Question: I am using <URL> to send a request a server which is supposed to return xml data. This data is returned as chunked data. I am then trying to write the received xml data to a file. The code I use is shown below:
'''
HttpEntity entity = response.getEntity();
InputStream instream = entity.getContent();
try {
// do something useful
InputStreamReader isr = new InputStreamReader(instream);
FileWriter pw;
pw = new FileWriter(filename, append);
OutputStreamWriter outWriter = new OutputStreamWriter(new FileOutputStream(filename, append), "UTF-8");
BufferedReader rd = new BufferedReader(isr);
String line = "";
while ((line = rd.readLine()) != null) {
// pw.write(line);
outWriter.write(line);
}
isr.close();
pw.close();
} finally {
instream.close();
}
'''
This results in data that looks as follows to be printed to the file:

This code works for non chunked data. How do I properly handle chunked data responses using HttpClient. Any help is greatly appreciated.
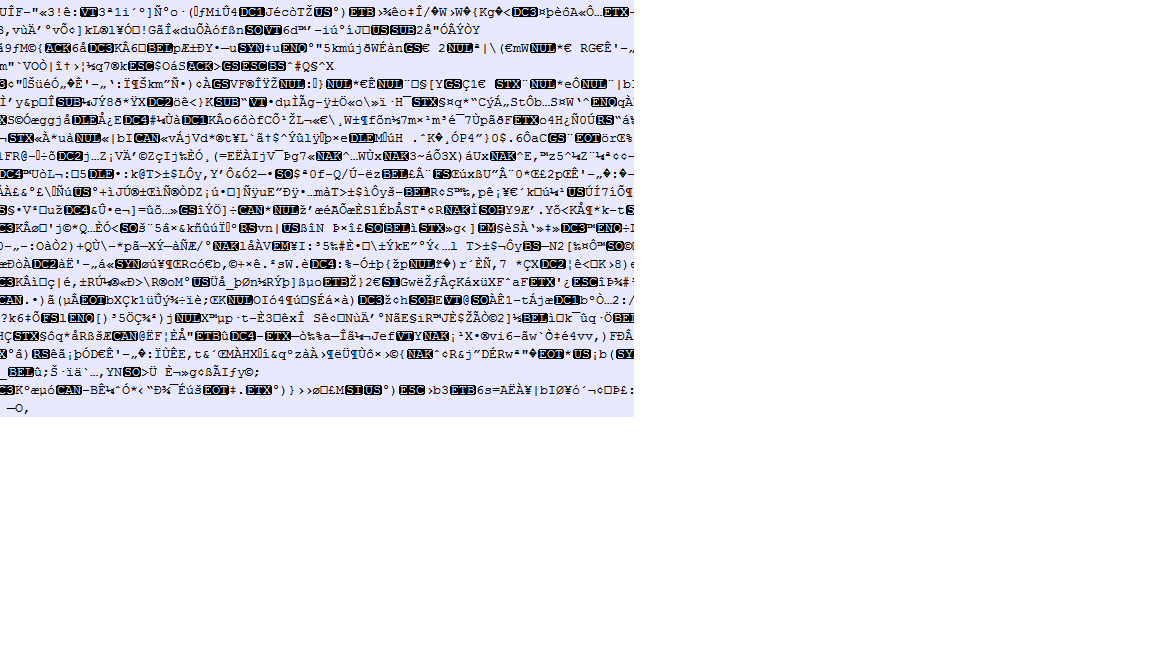
Answer: I don't think that your problem is the chunking of data.
XML data is plain text data - chunking it means that it is split into several parts that are transfered after another. Therefore each chunk should contain visible plain text xml data which is obviously not the case as shown in the data picture.
May be the content is encoded compressed via gzip or it is not plain text XML but binary encoded XML (e.g. like WBXML).
What concrete type you have you can see from the sent server response headers, especially the used mime type it contains.